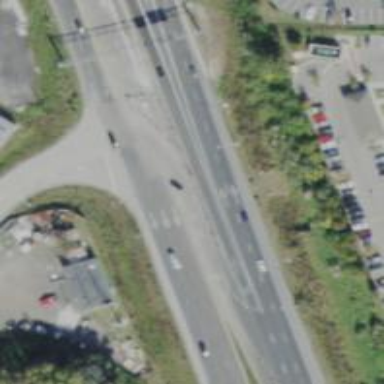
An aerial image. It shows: Motorway junction.